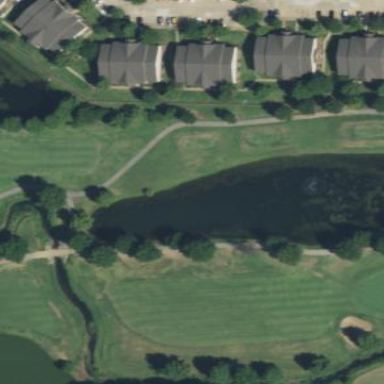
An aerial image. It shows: Water hazard in golf course. The hazard is natural water feature.